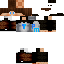
A male human skin with medium skin, wearing brown long hair dressed in a blue tshirt and black pants, featuring a closed mouth.